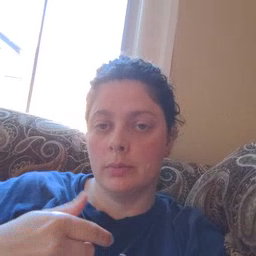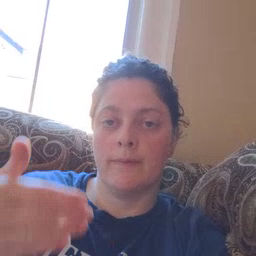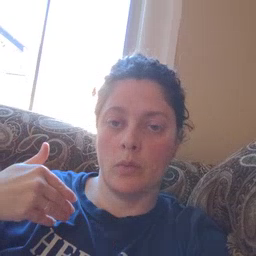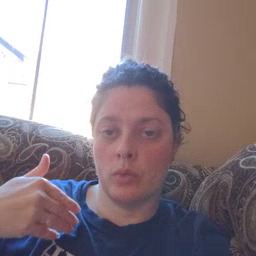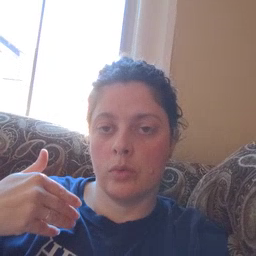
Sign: before